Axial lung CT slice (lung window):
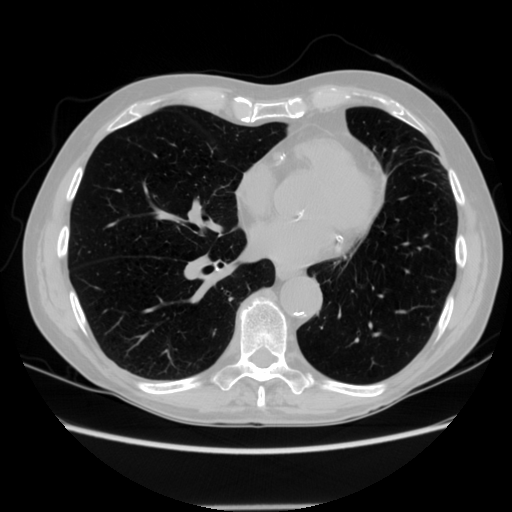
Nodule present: no